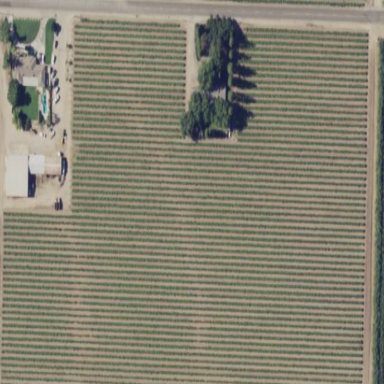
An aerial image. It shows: Vineyard where grapes are grown.